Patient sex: M
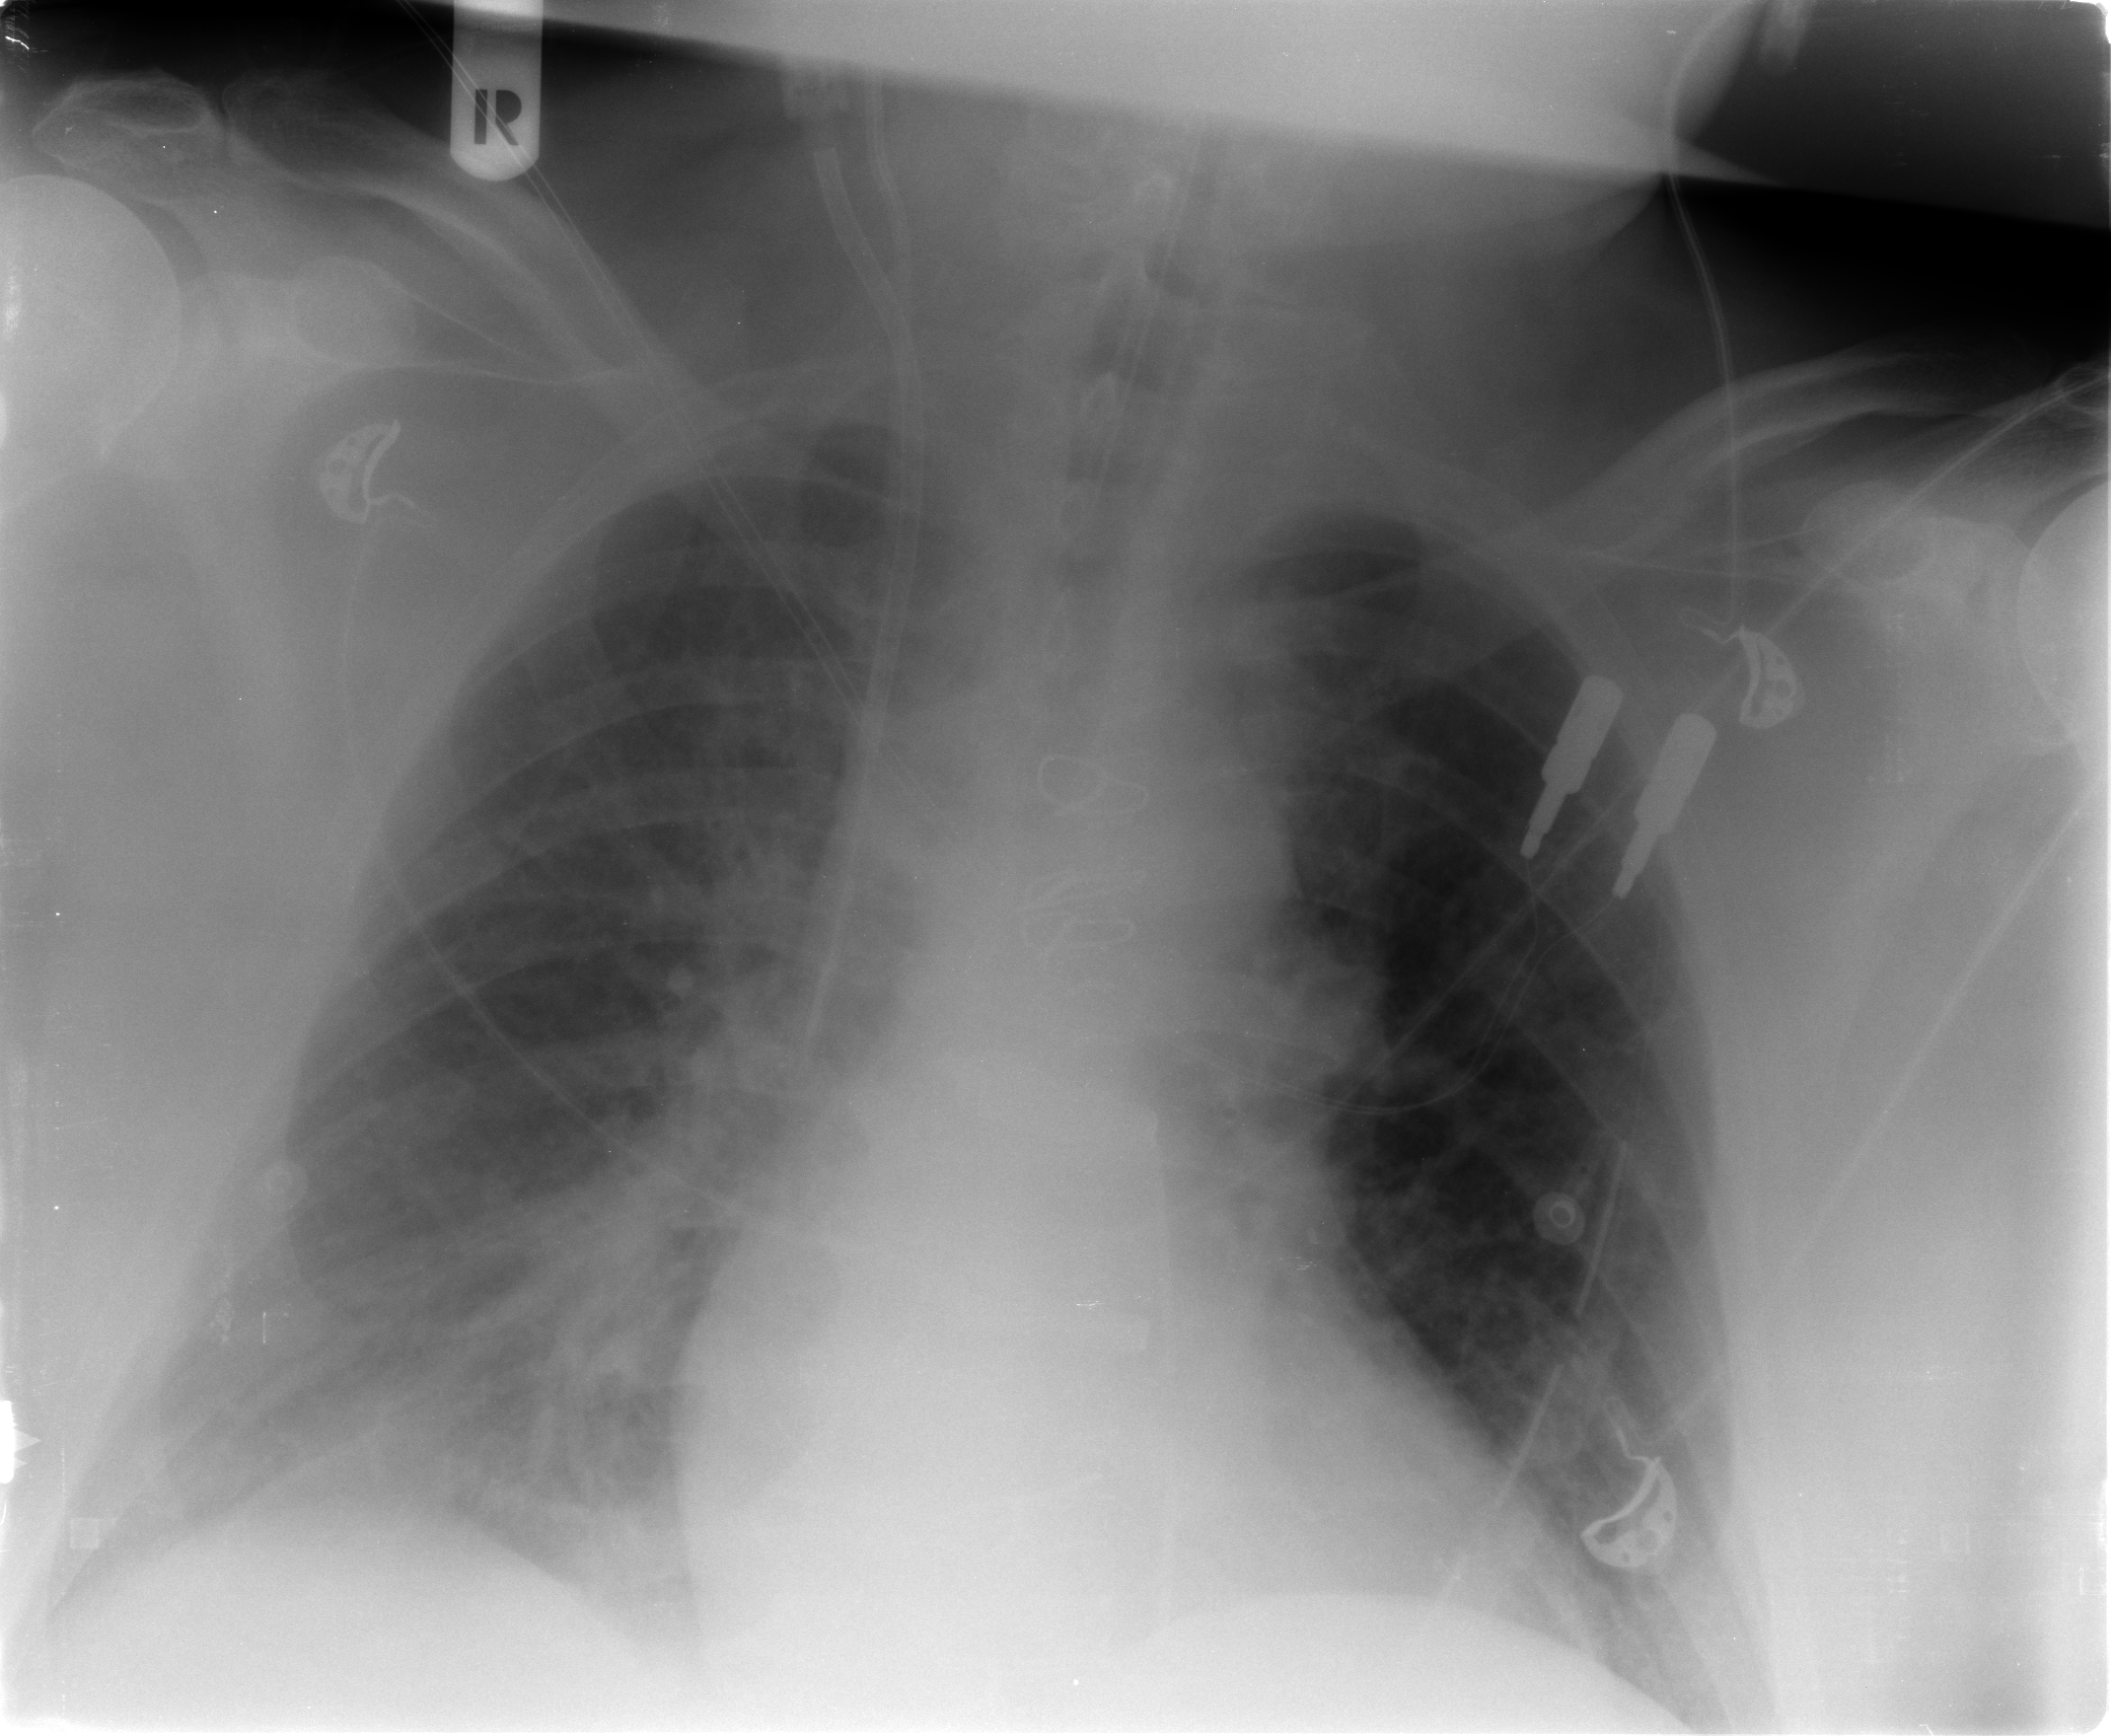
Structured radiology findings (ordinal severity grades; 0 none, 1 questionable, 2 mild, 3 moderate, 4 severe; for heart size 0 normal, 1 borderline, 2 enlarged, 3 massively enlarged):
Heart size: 0
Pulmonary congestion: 2
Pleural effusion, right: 2
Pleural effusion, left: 0
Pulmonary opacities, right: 2
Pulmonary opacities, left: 0
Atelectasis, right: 2
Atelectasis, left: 2